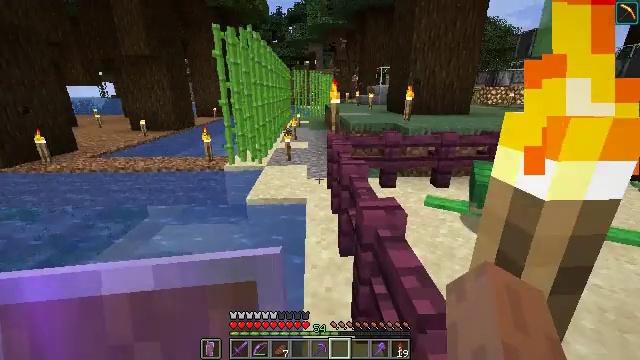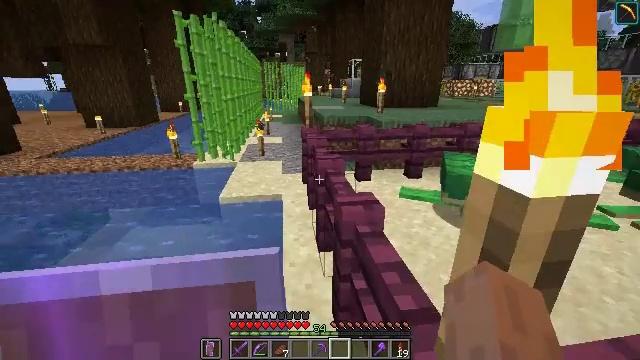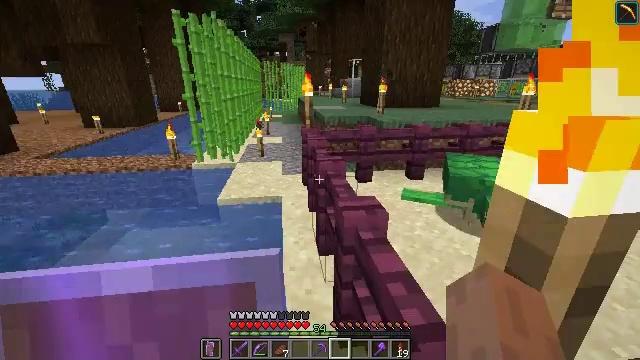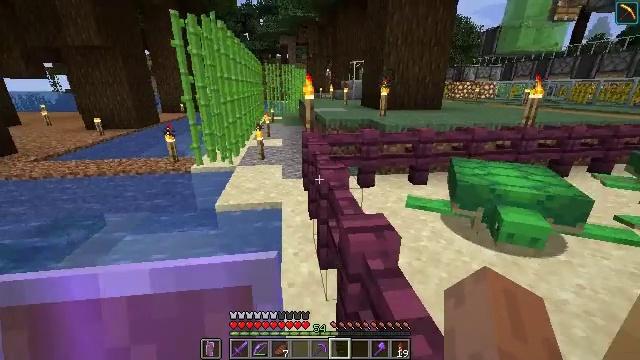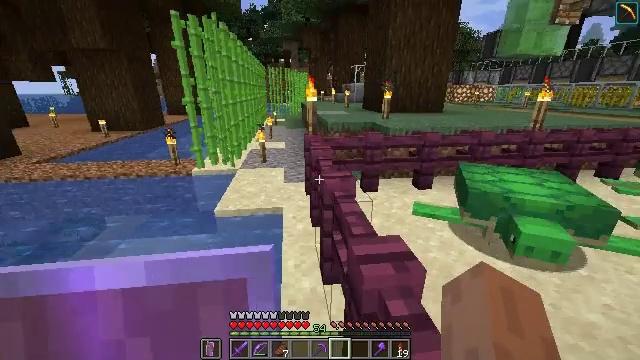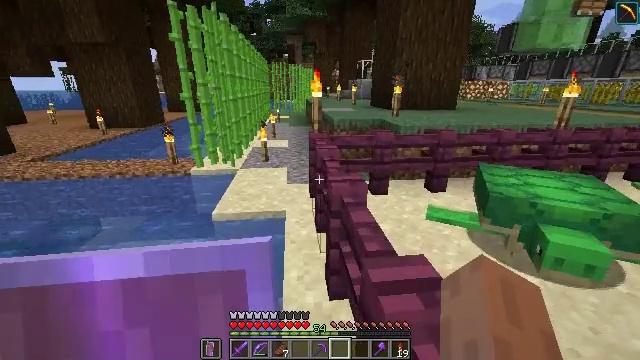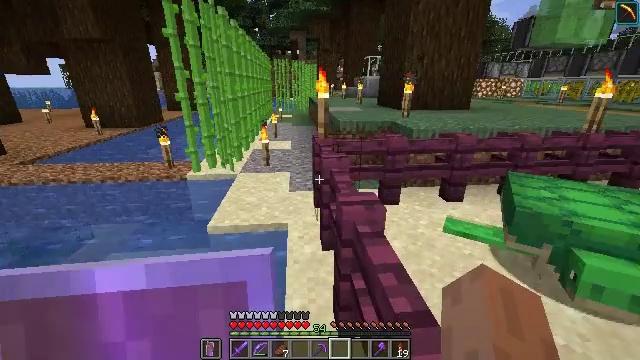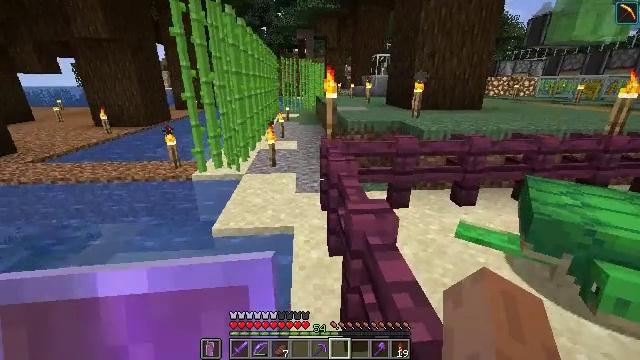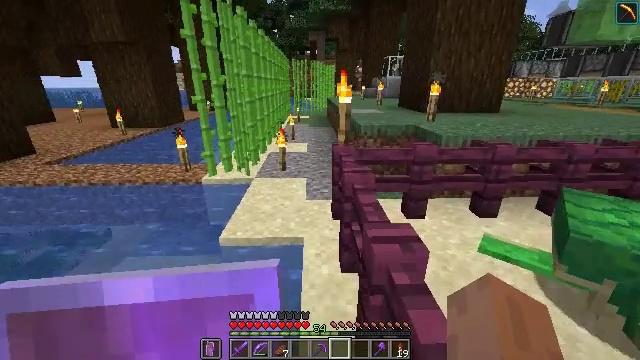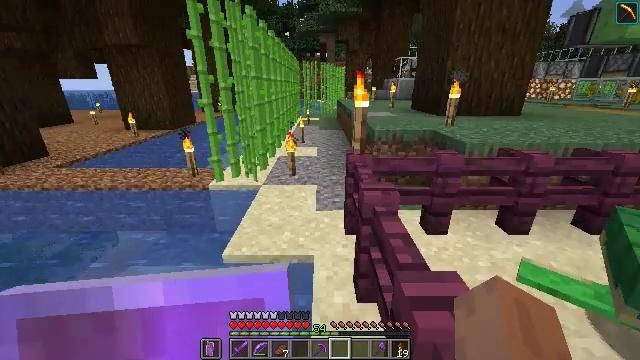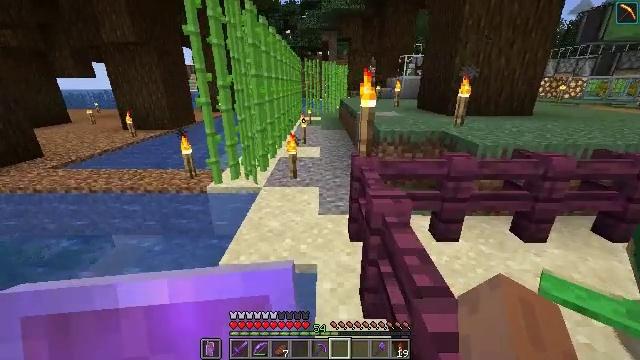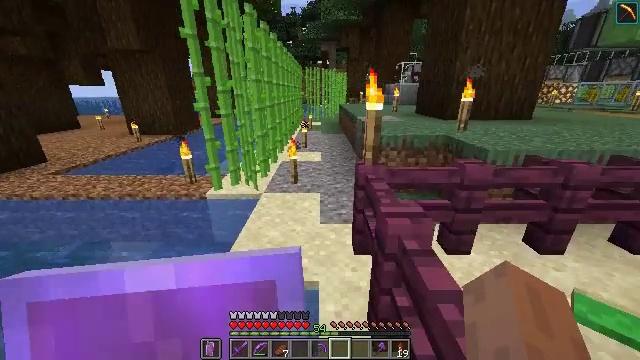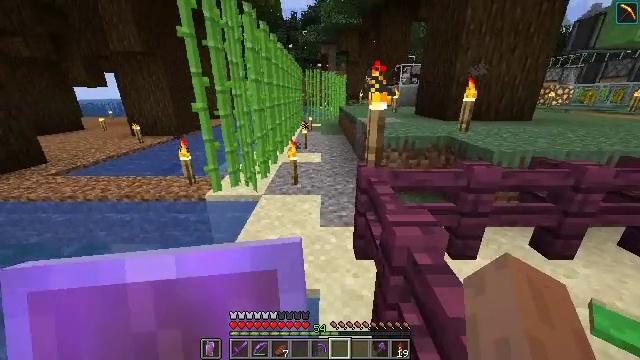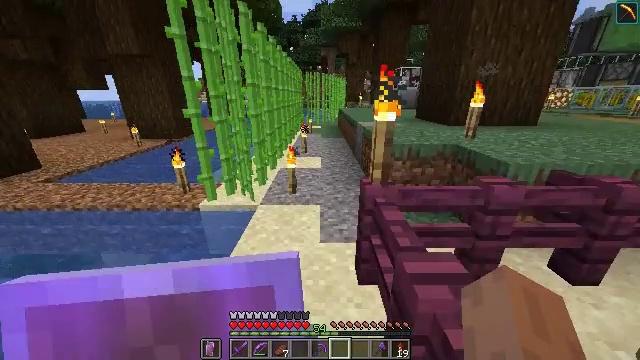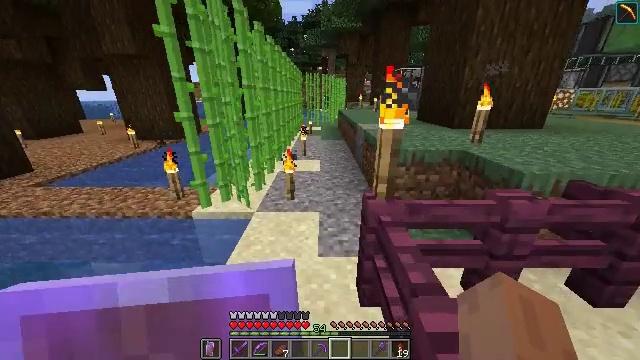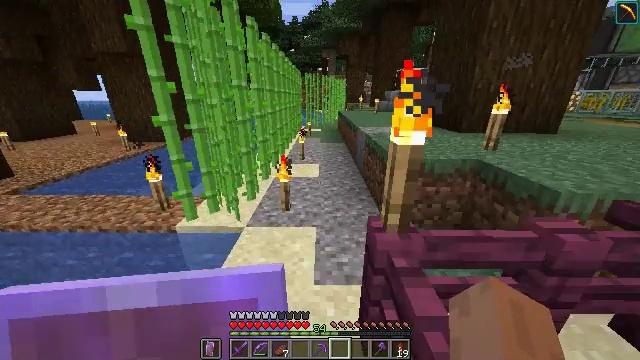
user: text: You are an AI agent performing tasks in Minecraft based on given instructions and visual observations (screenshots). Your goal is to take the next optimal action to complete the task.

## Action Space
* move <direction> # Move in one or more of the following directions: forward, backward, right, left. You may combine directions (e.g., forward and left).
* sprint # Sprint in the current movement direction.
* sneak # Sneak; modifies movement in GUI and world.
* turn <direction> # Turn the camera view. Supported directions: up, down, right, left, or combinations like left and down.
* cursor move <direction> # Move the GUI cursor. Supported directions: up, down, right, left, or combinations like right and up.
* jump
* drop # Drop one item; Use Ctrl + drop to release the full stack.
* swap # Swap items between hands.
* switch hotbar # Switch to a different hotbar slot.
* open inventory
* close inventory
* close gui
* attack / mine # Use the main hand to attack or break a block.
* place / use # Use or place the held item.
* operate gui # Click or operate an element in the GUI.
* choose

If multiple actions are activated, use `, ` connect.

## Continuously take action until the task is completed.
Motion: motion action
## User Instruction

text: Combat the squid.
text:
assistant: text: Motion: move forward, sprint, turn right and down
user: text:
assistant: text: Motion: move forward, sprint
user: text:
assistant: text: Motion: move forward, sprint
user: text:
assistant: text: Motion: move forward, sprint
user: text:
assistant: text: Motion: move forward, sprint, turn left
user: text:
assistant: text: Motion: move forward, sprint
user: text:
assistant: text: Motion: move forward, sprint, turn left
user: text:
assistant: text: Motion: move forward, sprint, turn left
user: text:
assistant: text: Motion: move forward, sprint, turn left
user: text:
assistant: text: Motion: move forward, sprint
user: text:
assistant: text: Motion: move forward, sprint
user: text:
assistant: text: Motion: move forward, sprint
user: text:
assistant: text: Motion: move forward, sprint
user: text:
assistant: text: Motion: move forward, sprint
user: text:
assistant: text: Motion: move forward, sprint
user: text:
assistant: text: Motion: move forward, sprint
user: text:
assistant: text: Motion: move forward, sprint, turn left
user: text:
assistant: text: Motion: move forward, turn left and down
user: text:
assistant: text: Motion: move forward, turn left
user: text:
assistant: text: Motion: move forward
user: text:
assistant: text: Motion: move forward
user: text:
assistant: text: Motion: move forward, turn right and up
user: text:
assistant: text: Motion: move forward, turn right and up
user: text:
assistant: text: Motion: move forward, turn right and up
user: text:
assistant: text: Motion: move forward, turn left and up
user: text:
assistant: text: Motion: move forward, turn left and down
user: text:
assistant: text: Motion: move forward
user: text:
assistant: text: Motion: move forward
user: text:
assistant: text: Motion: move forward
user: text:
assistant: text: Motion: move forward